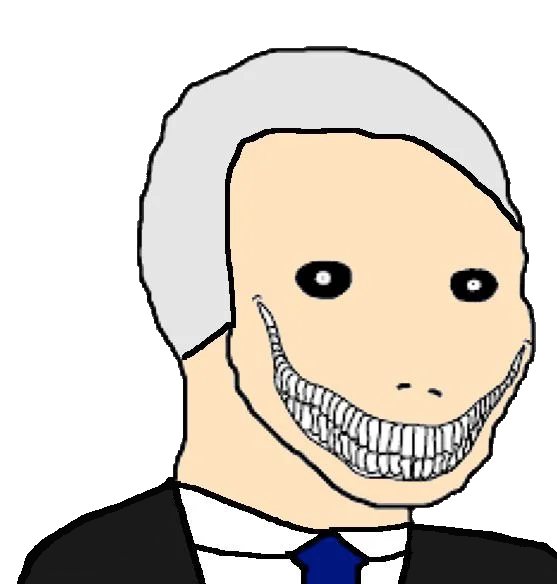
Label: 5_Oomer